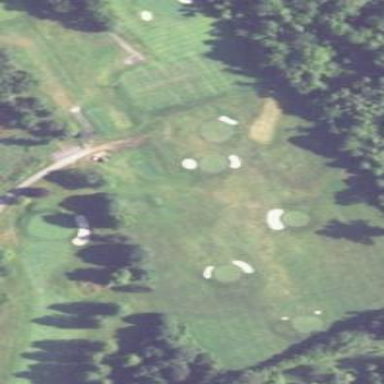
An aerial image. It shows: Area with grass used as rough in golf course.